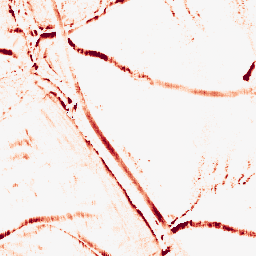
Category: morphological
Decomposition family: morphological_rect
Decomposition parameters: operation: opening
width: 5
height: 10
Upsampling method: quartic
Upsampling parameters: scale: 4
Upsampling scale: 4